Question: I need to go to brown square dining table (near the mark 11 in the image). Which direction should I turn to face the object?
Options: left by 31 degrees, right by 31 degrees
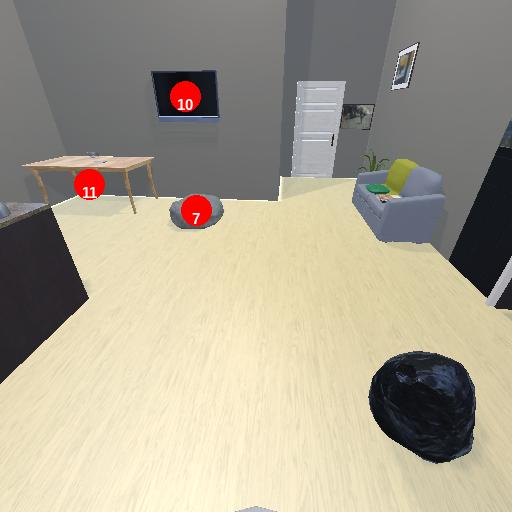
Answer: left by 31 degrees